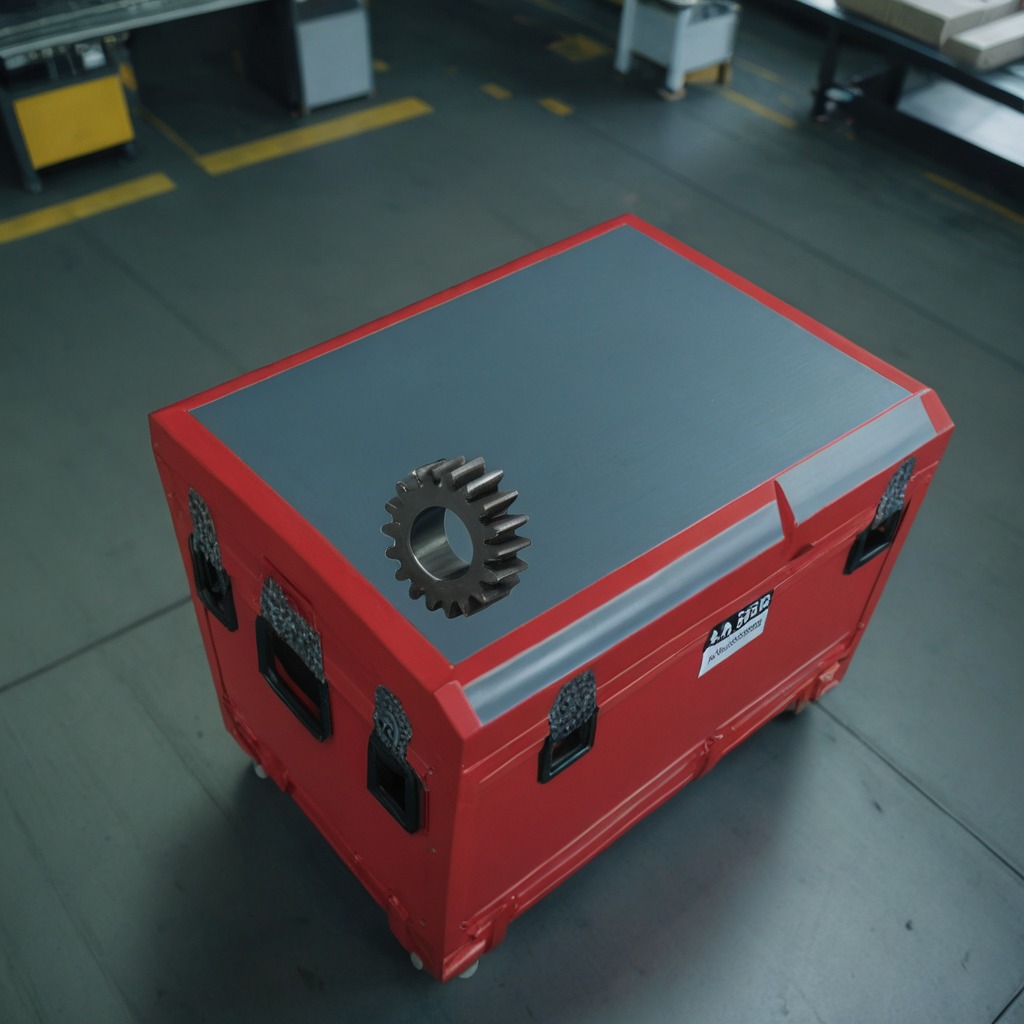
A steel gear with teeth is lying on the toolbox surface.